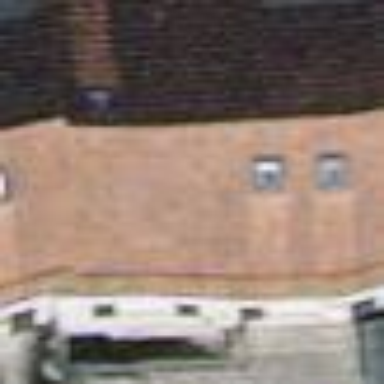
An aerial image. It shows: Terrace building with tiled roof.